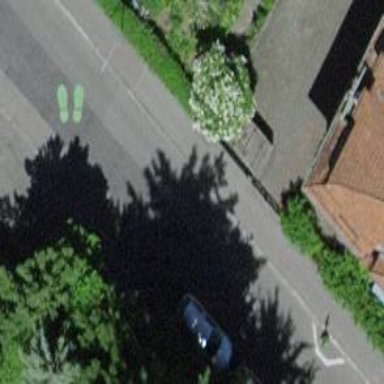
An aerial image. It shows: Asphalt road in living street with separate sidewalk.